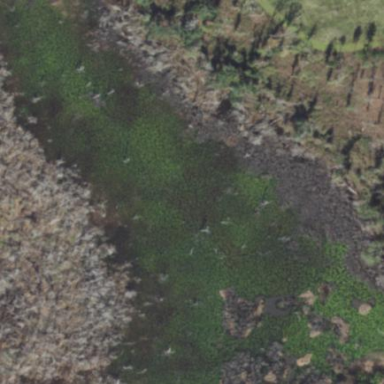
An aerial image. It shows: Marshy wetland area.